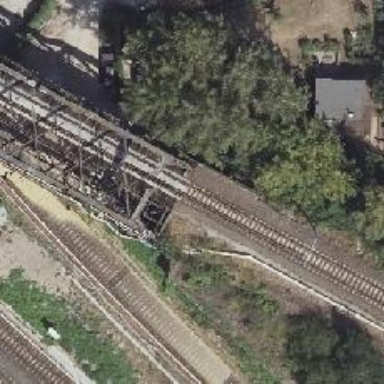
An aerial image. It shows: Bridge over electrified railway with contact line.